Круглая прозрачная плоскопараллельная пластинка толщиной $h$ изготовлена из материала, оптический показатель преломления которого зависит от расстояния $r$ до центральной оси пластинки по закону $$n(r)=n_0(1-\beta r^2), \tag{1}$$ где $n_0$, $\beta$ — известные положительные постоянные величины. Пластинка находится в воздухе, показатель преломления которого $n=1$. На оси пластинки на расстоянии $a$ $(a \gg h)$ расположен точечный источник света $S$.
Покажите, что пластинка является своеобразной линзой, то есть, формирует изображение источника. Определите, на каком расстоянии $b$ от пластинки находится изображение источника $S$. Чему равно фокусное расстояние этой линзы?
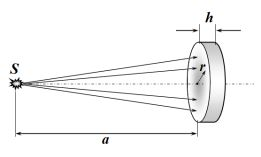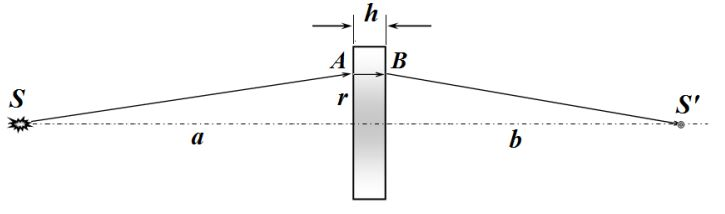
Решение: Пластинка будет формировать изображение $S^{\prime}$, если оптическая длина пути $l=SABS^{\prime}$ для любого светового луча, вышедшего из источника и преломившегося в пластинке, будет одинакова для всех лучей (условие таутохронизма линзы). Рассмотрим луч, попадающий на пластинку на расстоянии $r$ от ее оси. Будем считать, что $r \ll a$, т.е. будем использовать параксиальное приближение. Расстояние $|SA|$ найдем с помощью теоремы Пифагора и сделаем приближение, учитывая что $r \ll a$: $$|SA|=\sqrt{a^2+r^2}=a\sqrt{1+\frac{r^2}{a^2}}\approx a\left(1+\frac{1}{2}\frac{r^2}{a^2}\right). \tag{1}$$Аналогично выражается расстояние $|BS^{\prime}|$$$|BS^{\prime}|=\sqrt{b^2+r^2}=b\sqrt{1+\frac{r^2}{b^2}}\approx b\left(1+\frac{1}{2}\frac{r^2}{b^2}\right). \tag{2}$$Таким образом, оптическая длина пути $|SABS^{\prime}|$ равна$$l=|SA|+n(r)h+|BS^{\prime}|=a\left(1+\frac{1}{2}\frac{r^2}{a^2}\right)+n_0(1-\beta r^2)h+b\left(1+\frac{1}{2}\frac{r^2}{b^2}\right)=\\=a+n_0h+b+\left(\frac{1}{2a}+\frac{1}{2b}-n_0\beta h\right)r^2. \ (3)$$Эта величина не будет зависеть от $r$ (то есть, одинакова для всех лучей) при равенстве нулю множителя$$\frac{1}{2a}+\frac{1}{2b}-n_0\beta h=0, \tag{4}$$которое можно переписать в виде$$\frac{1}{a}+\frac{1}{b}=2n_0\beta h. \tag{5}$$Это выражение совпадает по виду с формулой тонкой линзы$$\frac{1}{a}+\frac{1}{b}=\frac{1}{F}, \tag{6}$$где $F$ — фокусное расстояние. Сравнивая $(5)$ и $(6)$, находим фокусное расстояние пластинки$$F=\frac{1}{2n_0\beta h}. \tag{7}$$Из формулы $(5)$ также находим расстояние от пластинки до изображения: $$b=\frac{a}{2n_0\beta ha-1}. \tag{8}$$ Альтернативный вариант — приближение геометрической оптики. Данная задача, в принципе, может быть решена и в рамках геометрической оптики. Основные этапы такого (очень сложного решения) следующие: - использование закона преломления Снелиуса; - выбор произвольного луча и определения угла падения на пластинку; - угол луча после преломления на передней грани пластинки; - получение дифференциального уравнения для траектории луча внутри пластинки; - решение этого уравнения в квадратичном приближении; - определение угла на выходе из пластинки (должен быть отрицательным); - определение угла после преломления на задней грани; - определение расстояния до точки пересечения с осью пластинки; - доказательство постоянства этого расстояния для всех лучей; - получение формулы линзы; - запись формулы для фокусного расстояния.
Ответ: $$F=\frac{1}{2n_0\beta h}. $$$$b=\frac{a}{2n_0\beta ha-1}. $$
Темы:
T, Жаутыковские